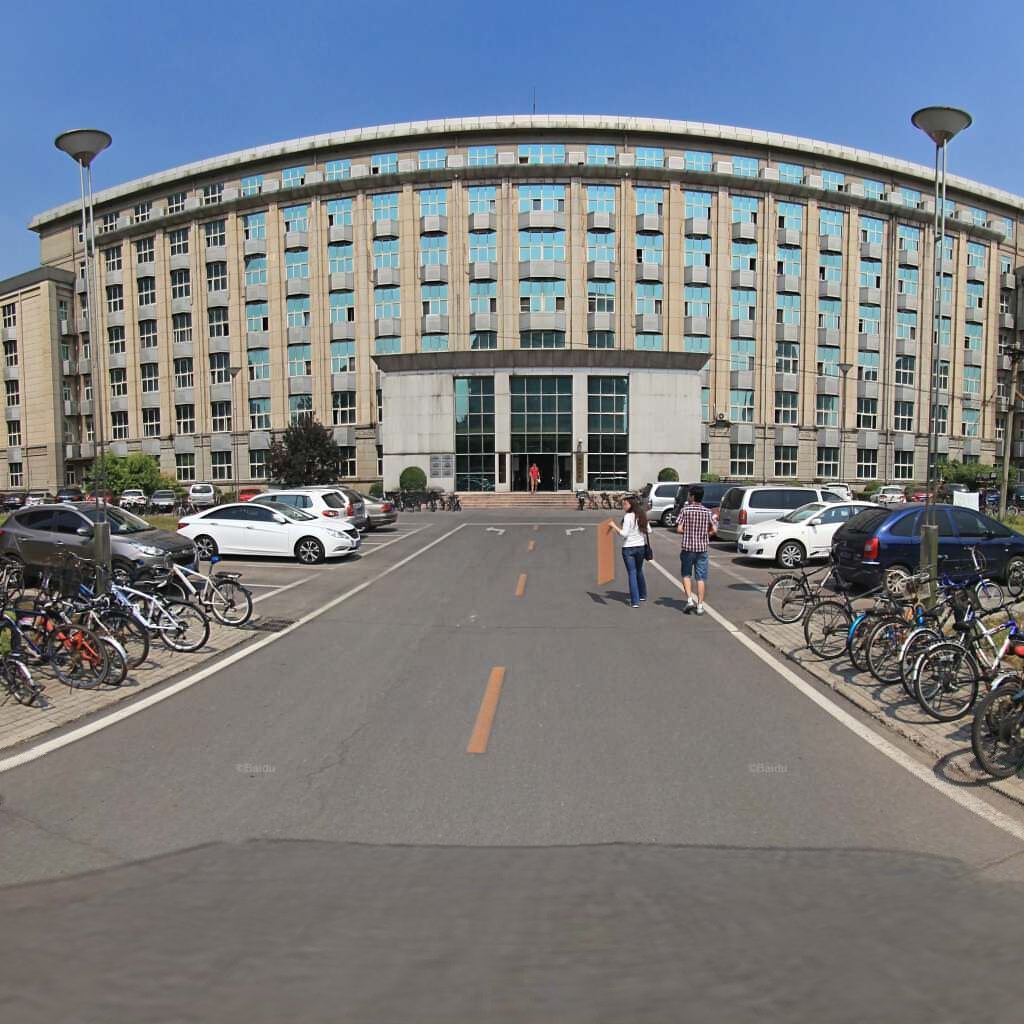
Region: Haidian
Road damage annotations: transverse crack, longitudinal crack, transverse crack, transverse crack